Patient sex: M
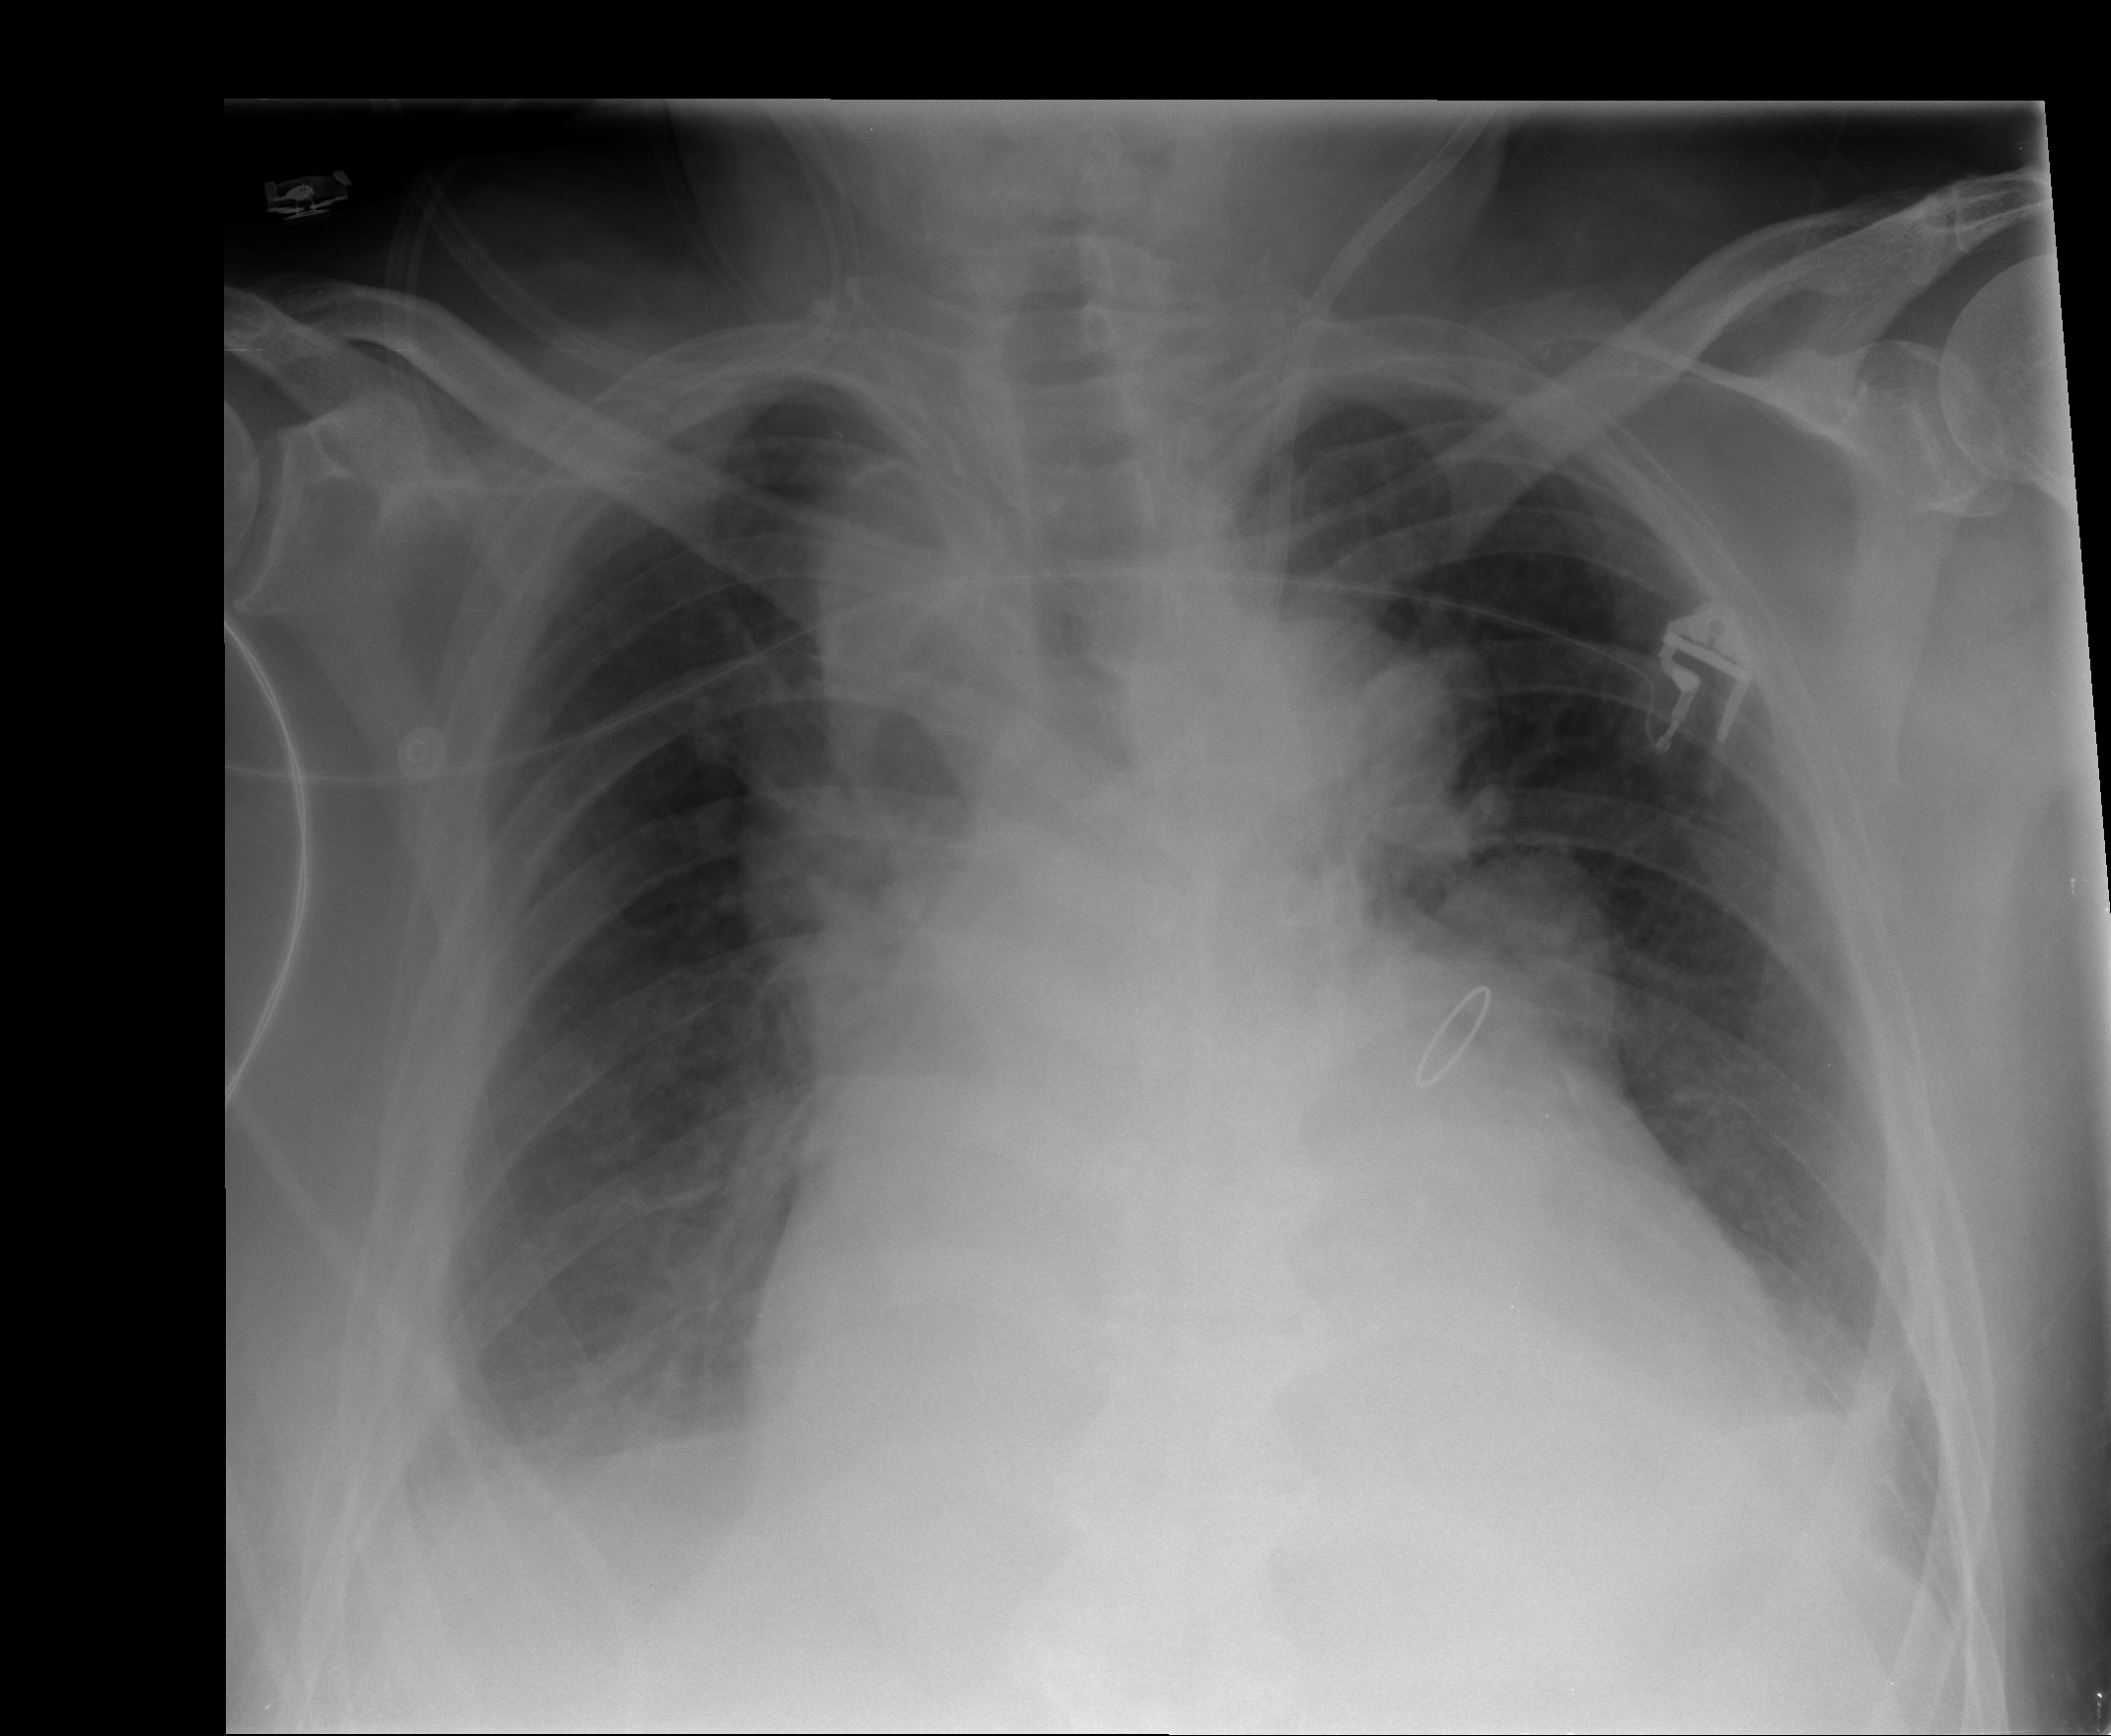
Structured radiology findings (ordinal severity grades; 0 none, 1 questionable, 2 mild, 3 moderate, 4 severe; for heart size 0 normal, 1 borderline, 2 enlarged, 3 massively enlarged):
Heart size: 3
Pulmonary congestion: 2
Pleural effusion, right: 2
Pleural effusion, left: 1
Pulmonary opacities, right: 1
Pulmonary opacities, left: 0
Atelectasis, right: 2
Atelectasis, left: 0